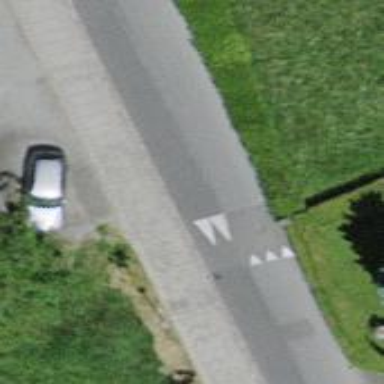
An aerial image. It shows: Asphalt road with traffic calming bump.